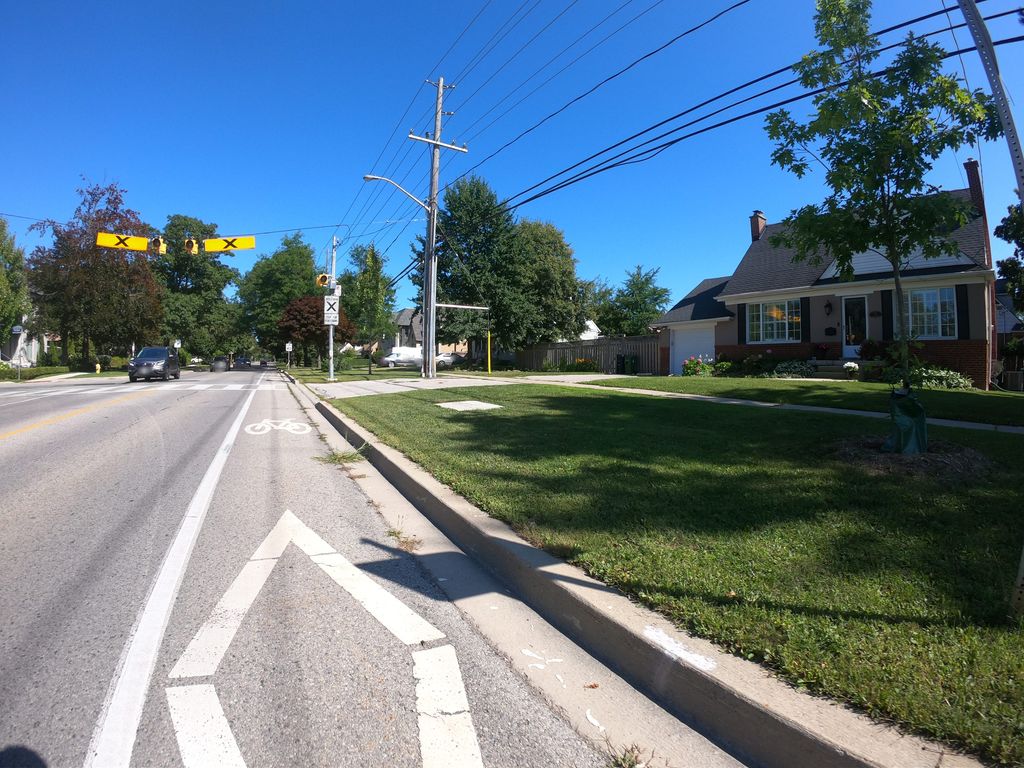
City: toronto